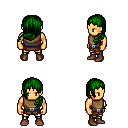
a pixel art fantasy rpg character, male body template, human, tanned skin, leather chest armor, gold greaves, green left-swept hairstyle, brown shoes, four views (front, back, left, right), 2x2 character sprite sheet, small pixel art, hard edges, no anti-aliasing